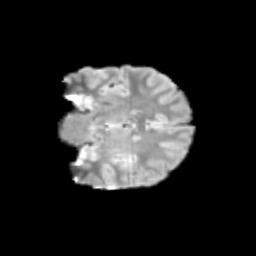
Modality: T2w
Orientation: coronal
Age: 11
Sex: male
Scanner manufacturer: siemens
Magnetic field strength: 3 T
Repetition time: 3.8 s
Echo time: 0.07 s